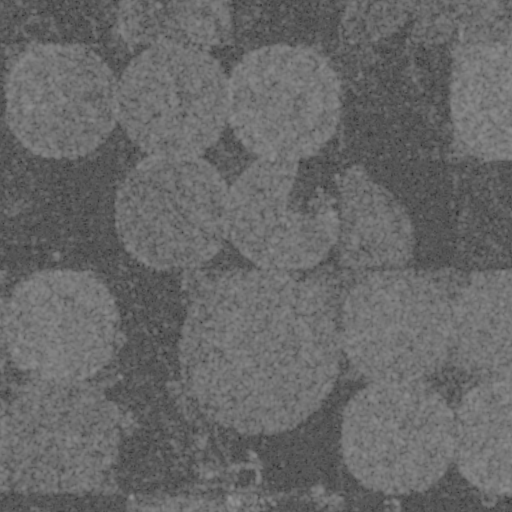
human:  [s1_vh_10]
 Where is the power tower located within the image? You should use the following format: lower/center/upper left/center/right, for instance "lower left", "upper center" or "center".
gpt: The power tower is located in the upper of the image.
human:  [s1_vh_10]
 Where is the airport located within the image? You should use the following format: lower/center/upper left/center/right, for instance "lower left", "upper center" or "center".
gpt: There is no airport in the image.

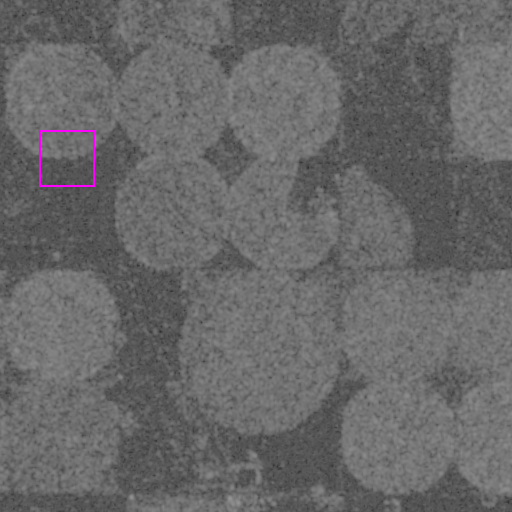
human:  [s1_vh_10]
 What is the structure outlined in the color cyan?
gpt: There is no cyan outline.
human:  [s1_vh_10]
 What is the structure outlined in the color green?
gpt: There is no structure outlined in green.